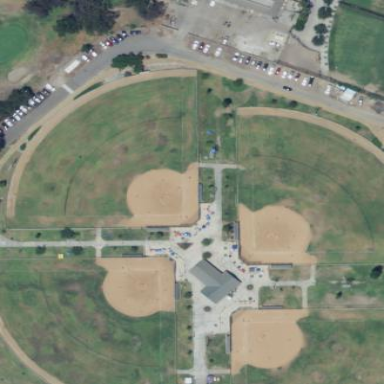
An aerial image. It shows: Baseball pitch for leisure land activities.